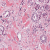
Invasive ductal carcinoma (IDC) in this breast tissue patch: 1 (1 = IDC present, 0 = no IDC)